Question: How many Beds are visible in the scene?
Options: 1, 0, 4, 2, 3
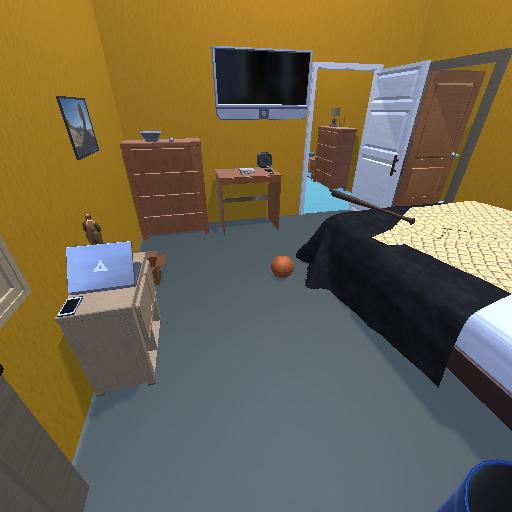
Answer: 1